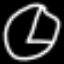
Label: clock